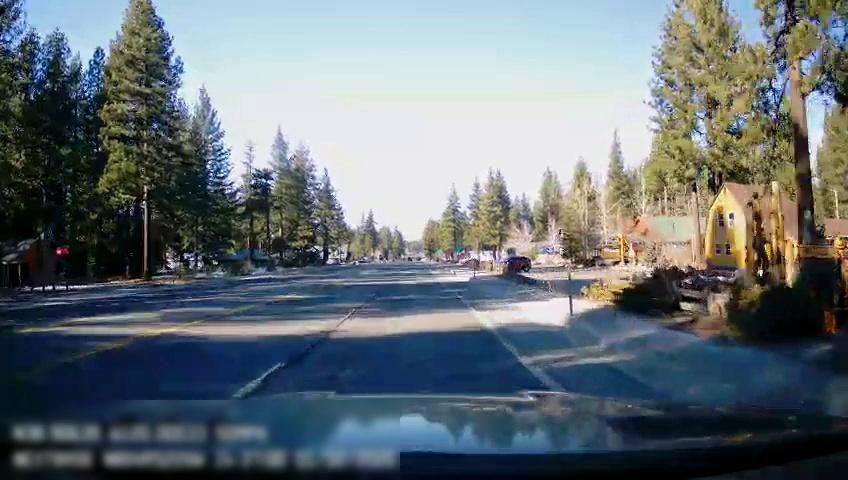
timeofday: Day
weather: Sunny
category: Drivable Space
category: Vehicles | Car
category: Vehicles | SUV
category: Lanes | Opposite Lane
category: Lanes | Current Lane
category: Lanes | Current Lane
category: Lanes | Current Lane